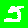
Digit: 5